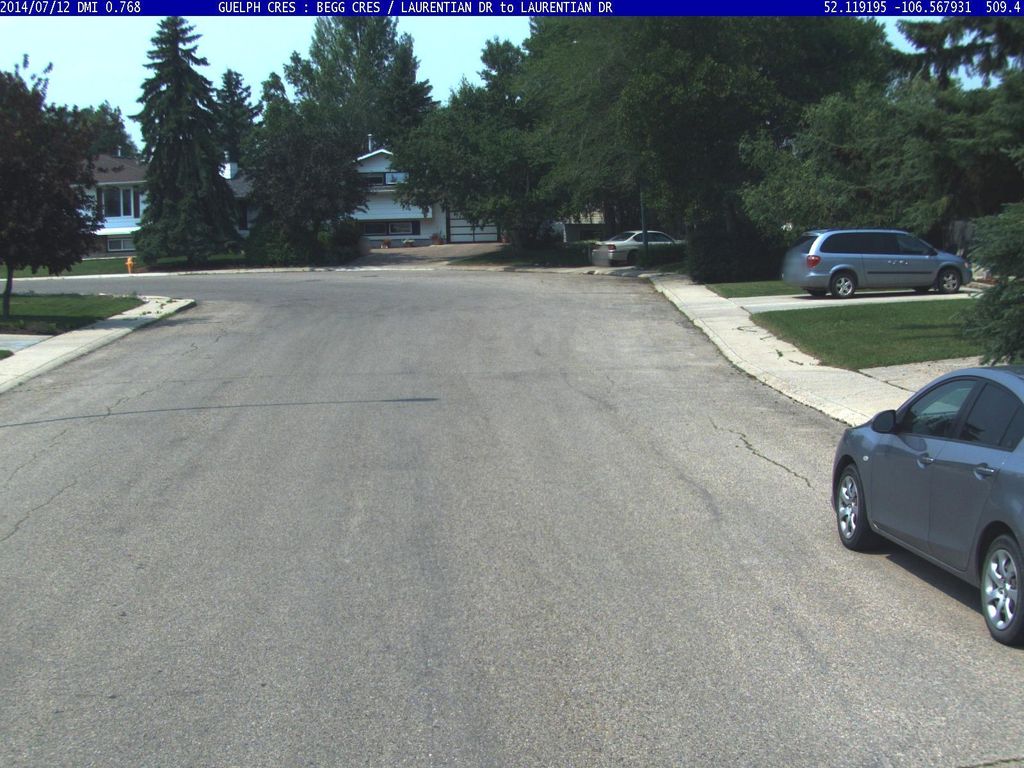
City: saskatoon